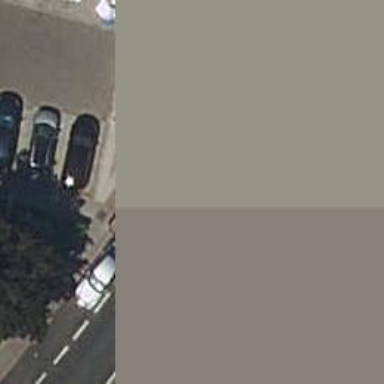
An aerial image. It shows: Bollard.